Question: I have previously searched for solutions to this but I'm having problems understanding exactly how I'm getting a NullPointerException. My goal is to set a message for a 'textView', but the app crashes when it happens. This is the error:
> java.lang.NullPointerException: Attempt to invoke virtual method
'java.lang.String com.okimin.flashchatnewfirebase.Post.getMessage()'
on a null object reference
The variables:
'''
private FirebaseUser user;
private FirebaseAuth mAuth;
private DatabaseReference mDatabaseReference;
'''
Initializing them:
'''
mAuth = FirebaseAuth.getInstance();
mDatabaseReference = FirebaseDatabase.getInstance().getReference();
user = FirebaseAuth.getInstance().getCurrentUser();
'''
Where the problem happens:
'''
final String iD= user.getUid();
mDatabaseReference.child("messages").child(iD).addValueEventListener(new ValueEventListener() {
@Override
public void onDataChange(@NonNull DataSnapshot dataSnapshot) {
Post postIt = new Post();
postIt.setMessage(dataSnapshot.getValue(Post.class).getMessage()); // Where the problem happens
mtextview.setText(postIt.getMessage());
}
}
'''
Post class:
'''
public class Post {
private String message;
private String author;
public Post(){
}
public Post(String message, String author) {
this.message = message;
this.author = author;
}
public String getMessage() {
return message;
}
public String getAuthor() {
return author;
}
public void setMessage(String message) {
this.message = message;
}
public void setAuthor(String author) {
this.author = author;
}
}
'''
The structure:

Everything works until I get an actual value.
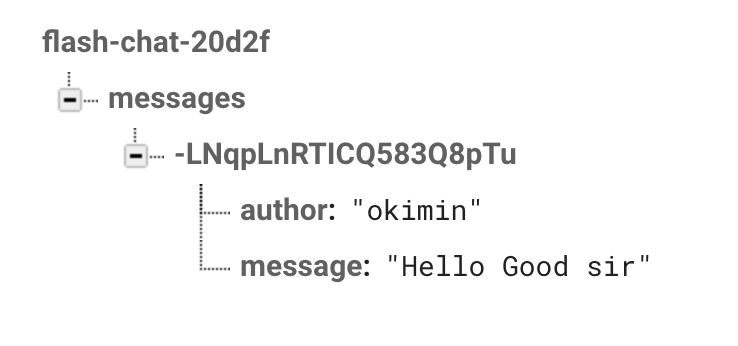
Answer: I think the same as @DougStevenson said, your 'iD' does not matches with the one in the Firebase Database.
Try putting it on log using following lines, just before you add 'valueEventListener' to it.
'''
Log.i("seeThis",iD);
'''
You can use the Firebase 'uid' to set the 'Post' class in your database and then your retrieving will also not be a problem.
What I am saying is that, you should set data in Firebase using a code like below:
'''
DatabaseReference ref = FirebaseDatabse.getInstance().getReference().child("messages");
ref.child(user.getUid()).setValue(Post.class);
'''